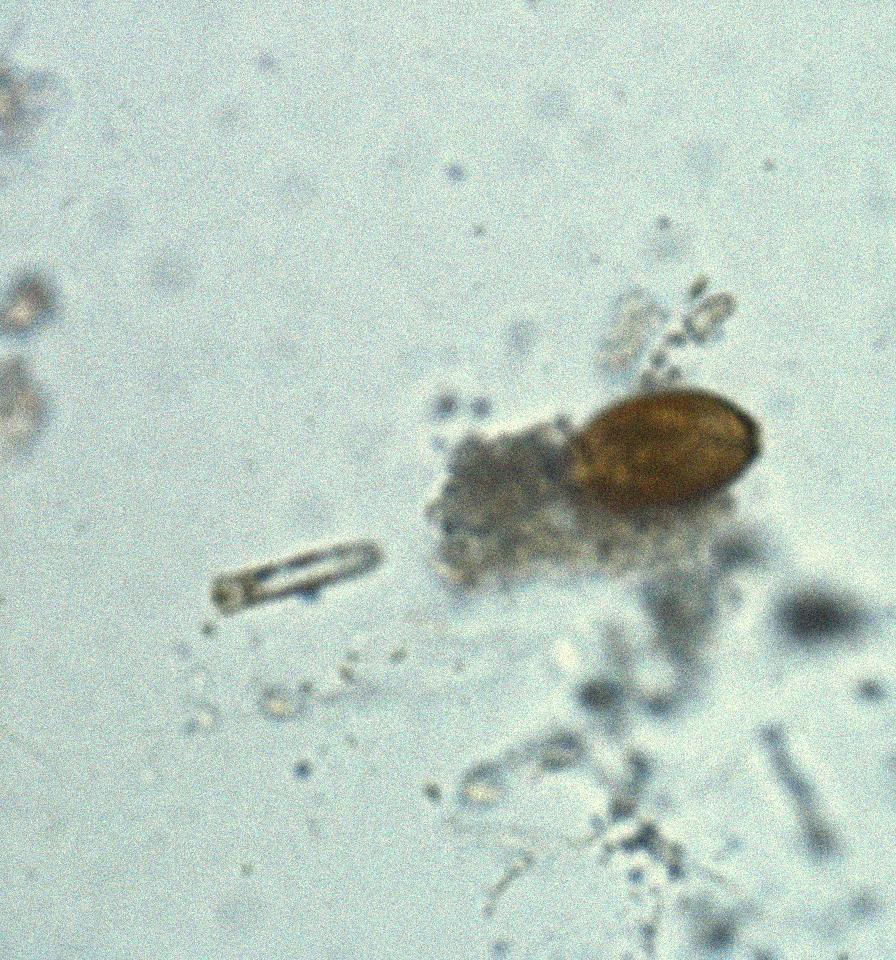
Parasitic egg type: Trichuris trichiura